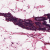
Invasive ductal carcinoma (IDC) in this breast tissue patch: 0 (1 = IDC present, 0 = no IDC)